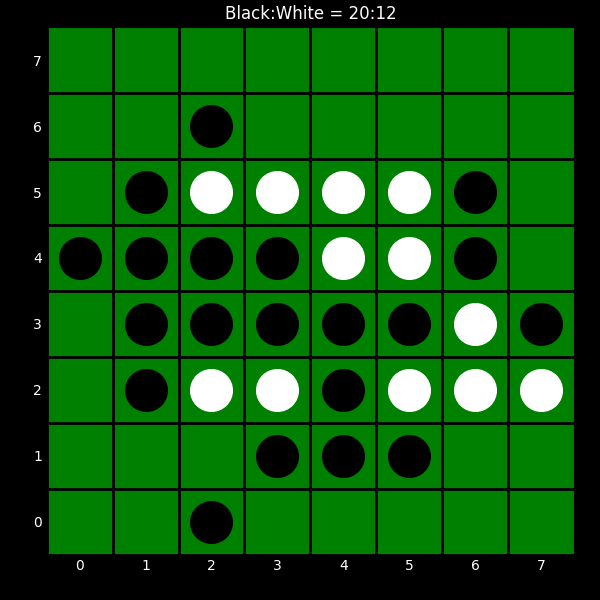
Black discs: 20
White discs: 12